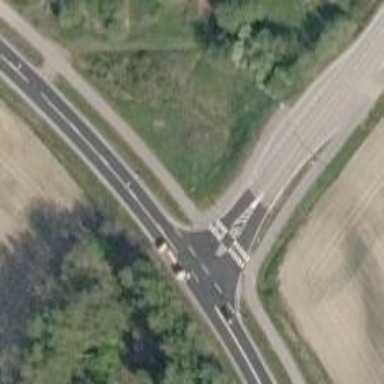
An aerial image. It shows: Asphalt cycleway track.